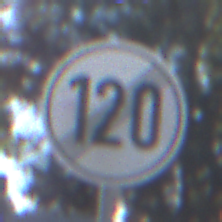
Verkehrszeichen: EndeGeschwindigkeit120
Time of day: MorningAfternoon
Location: Outdoor (Suburban)
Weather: PartlyCloudy
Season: NotSpecified
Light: Natural